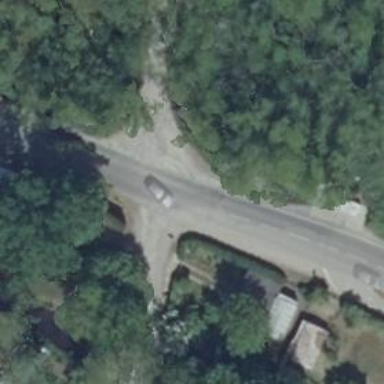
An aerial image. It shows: Stop road.